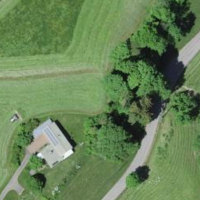
EUNIS habitat code: 24
Species observed at this site:
Symphoricarpos albus